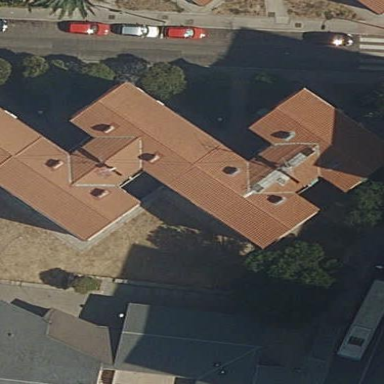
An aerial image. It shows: Hipped roof on apartment building.